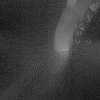
Atmospheric dust classification: not_dusty